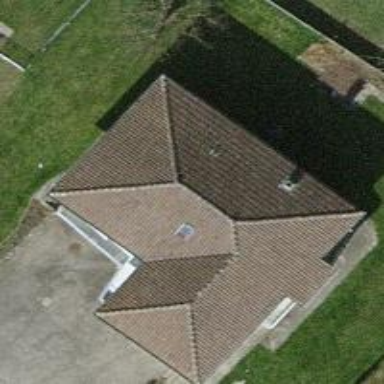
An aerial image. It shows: Building with ridged roof.